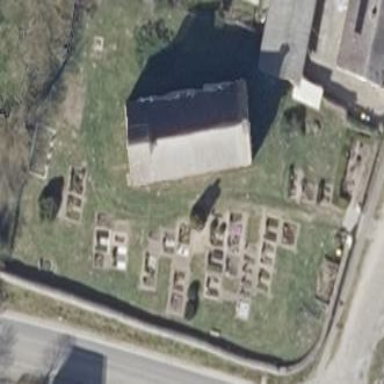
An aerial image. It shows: Graveyard.